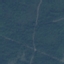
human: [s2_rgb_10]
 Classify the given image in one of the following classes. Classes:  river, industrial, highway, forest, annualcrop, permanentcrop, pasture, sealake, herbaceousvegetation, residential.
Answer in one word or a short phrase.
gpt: Forest